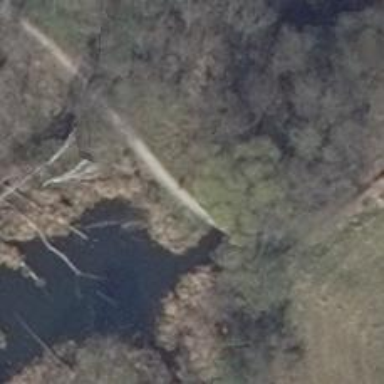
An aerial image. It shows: Path leading to bridge.